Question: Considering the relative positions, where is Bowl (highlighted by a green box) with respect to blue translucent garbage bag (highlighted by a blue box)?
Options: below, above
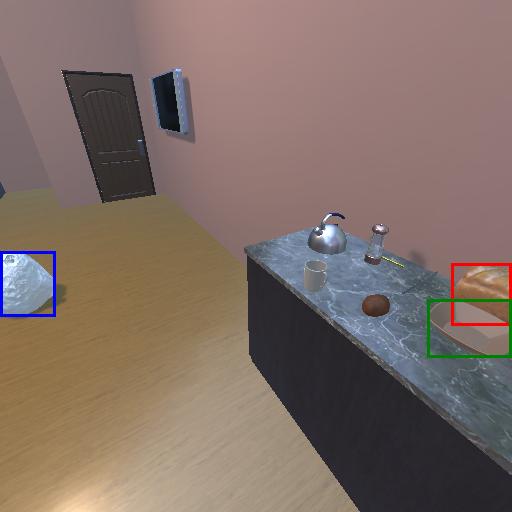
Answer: below